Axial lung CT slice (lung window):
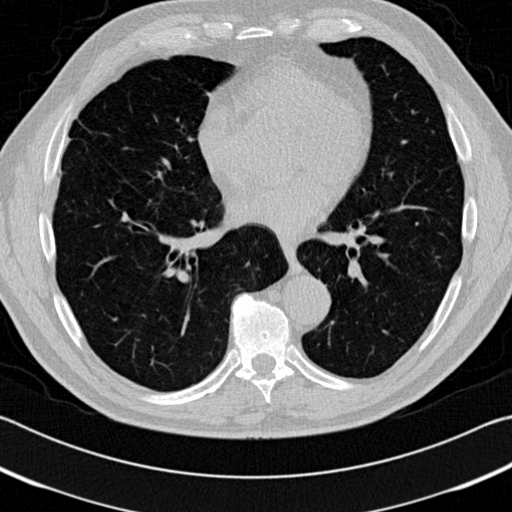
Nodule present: no